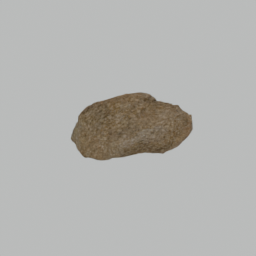
Label: nature